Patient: sex F, age 73
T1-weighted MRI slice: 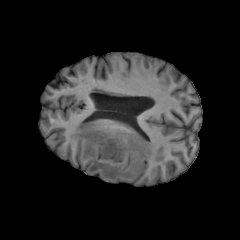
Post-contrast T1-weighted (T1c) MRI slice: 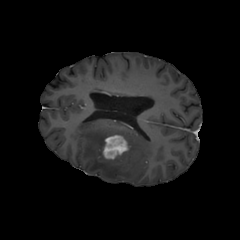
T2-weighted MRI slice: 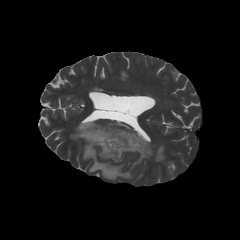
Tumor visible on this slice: yes
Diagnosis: Glioblastoma, IDH-wildtype
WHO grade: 4